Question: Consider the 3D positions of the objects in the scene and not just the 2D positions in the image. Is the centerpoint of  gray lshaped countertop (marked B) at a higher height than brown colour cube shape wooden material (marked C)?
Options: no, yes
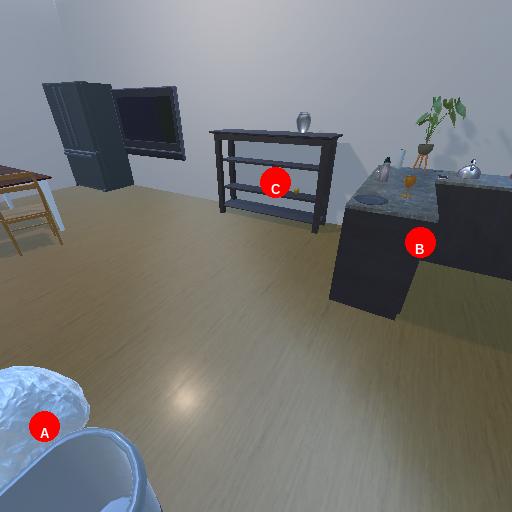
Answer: no